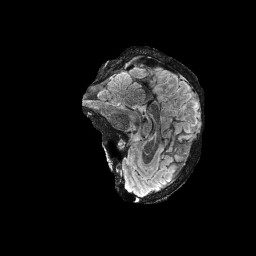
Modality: FLAIR
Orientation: sagittal
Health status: ill
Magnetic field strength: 3 T